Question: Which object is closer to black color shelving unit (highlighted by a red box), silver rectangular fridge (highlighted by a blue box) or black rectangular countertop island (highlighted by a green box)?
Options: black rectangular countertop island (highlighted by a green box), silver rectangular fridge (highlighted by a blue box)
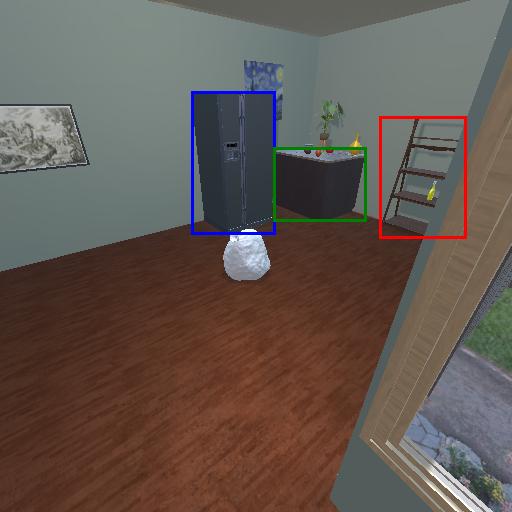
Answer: black rectangular countertop island (highlighted by a green box)